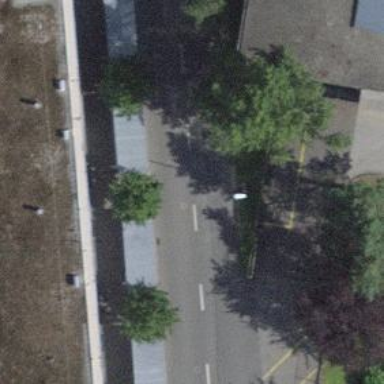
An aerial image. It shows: Bicycle parking facility.